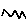
Label: zigzag